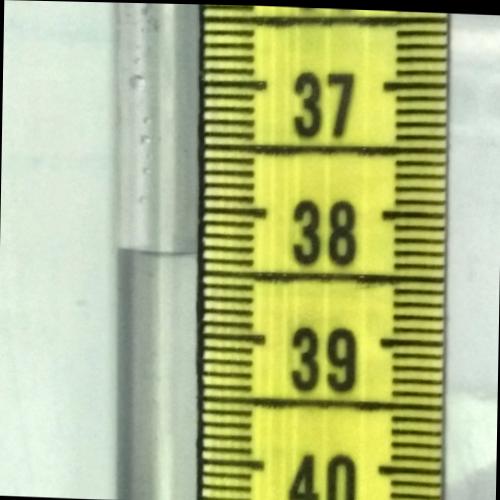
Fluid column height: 38.3 cm